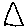
Label: triangle